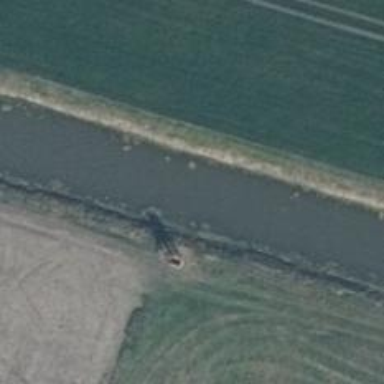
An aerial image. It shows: Canal.